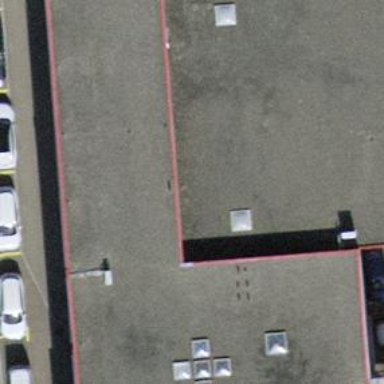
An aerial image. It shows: Commercial building.